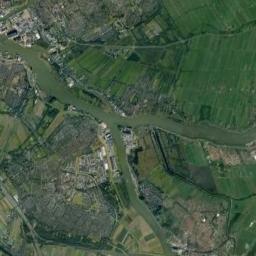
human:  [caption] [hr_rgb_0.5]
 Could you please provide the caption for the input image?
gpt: The river goes through farmland and houses .

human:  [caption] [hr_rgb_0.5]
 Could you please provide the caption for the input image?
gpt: The river is surrounded by trees .

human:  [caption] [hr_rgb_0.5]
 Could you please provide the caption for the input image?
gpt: The dark green river with a tributary is flanked by some fields and residential areas .

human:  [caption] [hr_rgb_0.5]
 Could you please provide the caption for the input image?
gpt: There is a split green river on the green and tan mixed ground .

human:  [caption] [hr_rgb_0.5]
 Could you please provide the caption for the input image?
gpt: There are many green farmlands and buildings near the river .